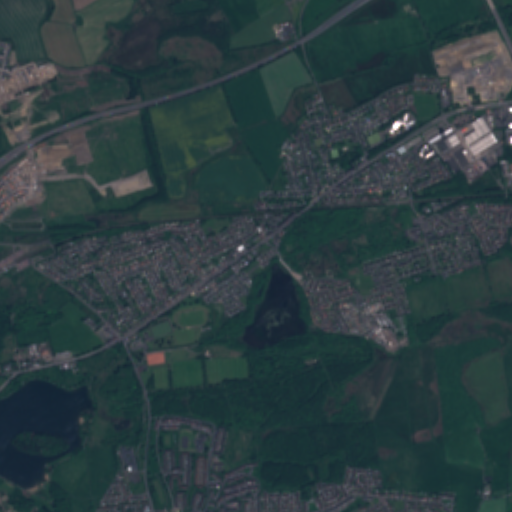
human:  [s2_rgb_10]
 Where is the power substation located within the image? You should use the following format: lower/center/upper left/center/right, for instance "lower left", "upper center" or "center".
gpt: The power substation is located in the lower left of the image.
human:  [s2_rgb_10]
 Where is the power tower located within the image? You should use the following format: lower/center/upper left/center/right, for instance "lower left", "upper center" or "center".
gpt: The power tower is located in the lower right of the image.
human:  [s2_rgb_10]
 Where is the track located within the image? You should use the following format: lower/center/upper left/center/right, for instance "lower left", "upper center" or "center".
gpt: The track is located in the center of the image.
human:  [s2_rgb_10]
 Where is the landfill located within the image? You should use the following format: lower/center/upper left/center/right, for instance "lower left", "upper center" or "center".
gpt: There is no landfill in the image.